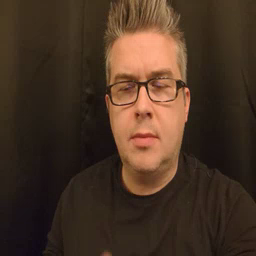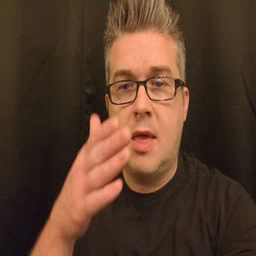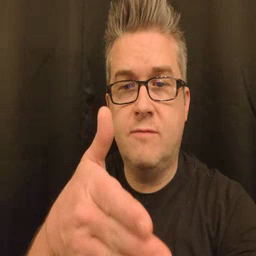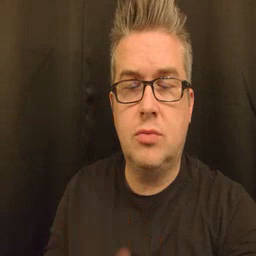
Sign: after